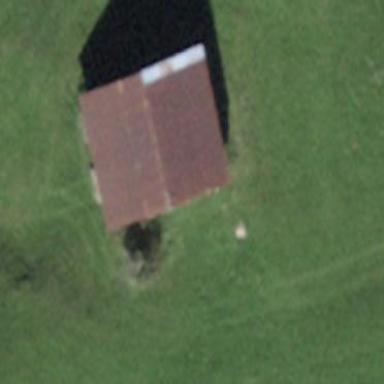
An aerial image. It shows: Barn.